Current action and preconditions to check: trajectory_clear

Your task: For each precondition in the list above, predict whether it will hold at this action.

Consider the current scene as observed from the mobile robot's camera, and analyze the predicted future states of all dynamic agents (e.g., people, animals, vehicles, or any moving entities) within the NEXT SECOND.

IMPORTANT: Only answer "very likely" if you are absolutely certain—based on strong, clear evidence—that a dynamic agent will violate the precondition in the predicted future state. Do NOT answer "very likely" for unlikely, ambiguous, or low-probability risks.

Ask yourself for each precondition: Is there a high probability, with clear and convincing evidence, that the predicted future states of any dynamic agent will interfere with the predicted future state of the currently executing action within the NEXT SECOND, causing that precondition to fail?

Assess the risk level based on these predictions. Use "likely" or "very likely" if motions create a clear risk of interference.

Use "neutral" or "improbable" if agents are nearby but their predicted paths are clearly diverging or non-conflicting.

Failure Risk Categories: "very improbable", "improbable", "neutral", "likely", "very likely"

Answer Format: Output ONLY the probability_of_failure value from these categories: "very improbable", "improbable", "neutral", "likely", "very likely"

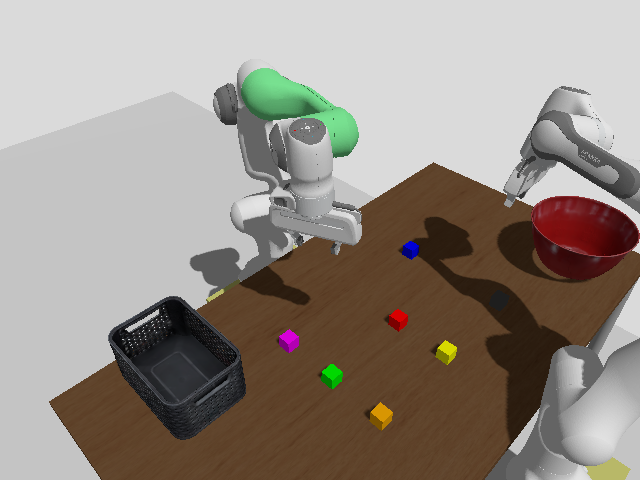

Answer: very improbable